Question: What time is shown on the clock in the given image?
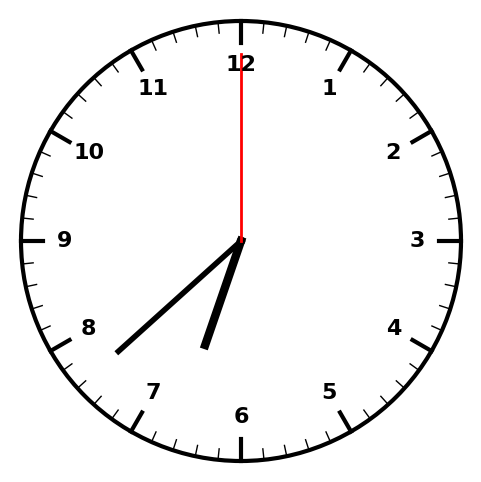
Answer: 06:38:00